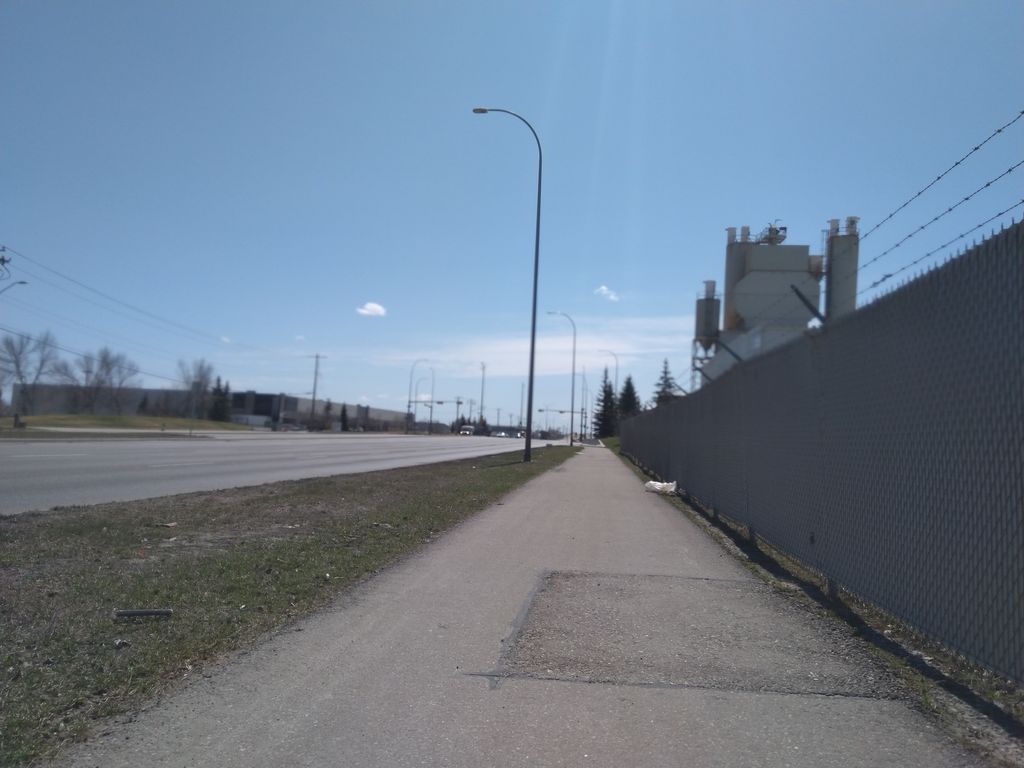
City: calgary